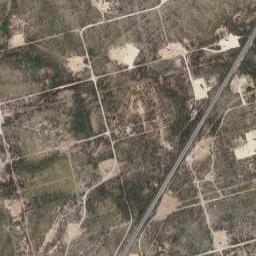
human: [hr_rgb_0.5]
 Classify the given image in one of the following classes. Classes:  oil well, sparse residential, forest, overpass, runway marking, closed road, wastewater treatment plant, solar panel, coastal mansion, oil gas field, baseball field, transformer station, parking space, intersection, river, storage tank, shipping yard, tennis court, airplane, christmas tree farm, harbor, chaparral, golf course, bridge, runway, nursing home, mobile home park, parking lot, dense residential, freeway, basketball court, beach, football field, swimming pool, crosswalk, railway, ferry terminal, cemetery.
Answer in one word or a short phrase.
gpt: oil gas field